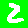
Digit: 2